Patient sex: F
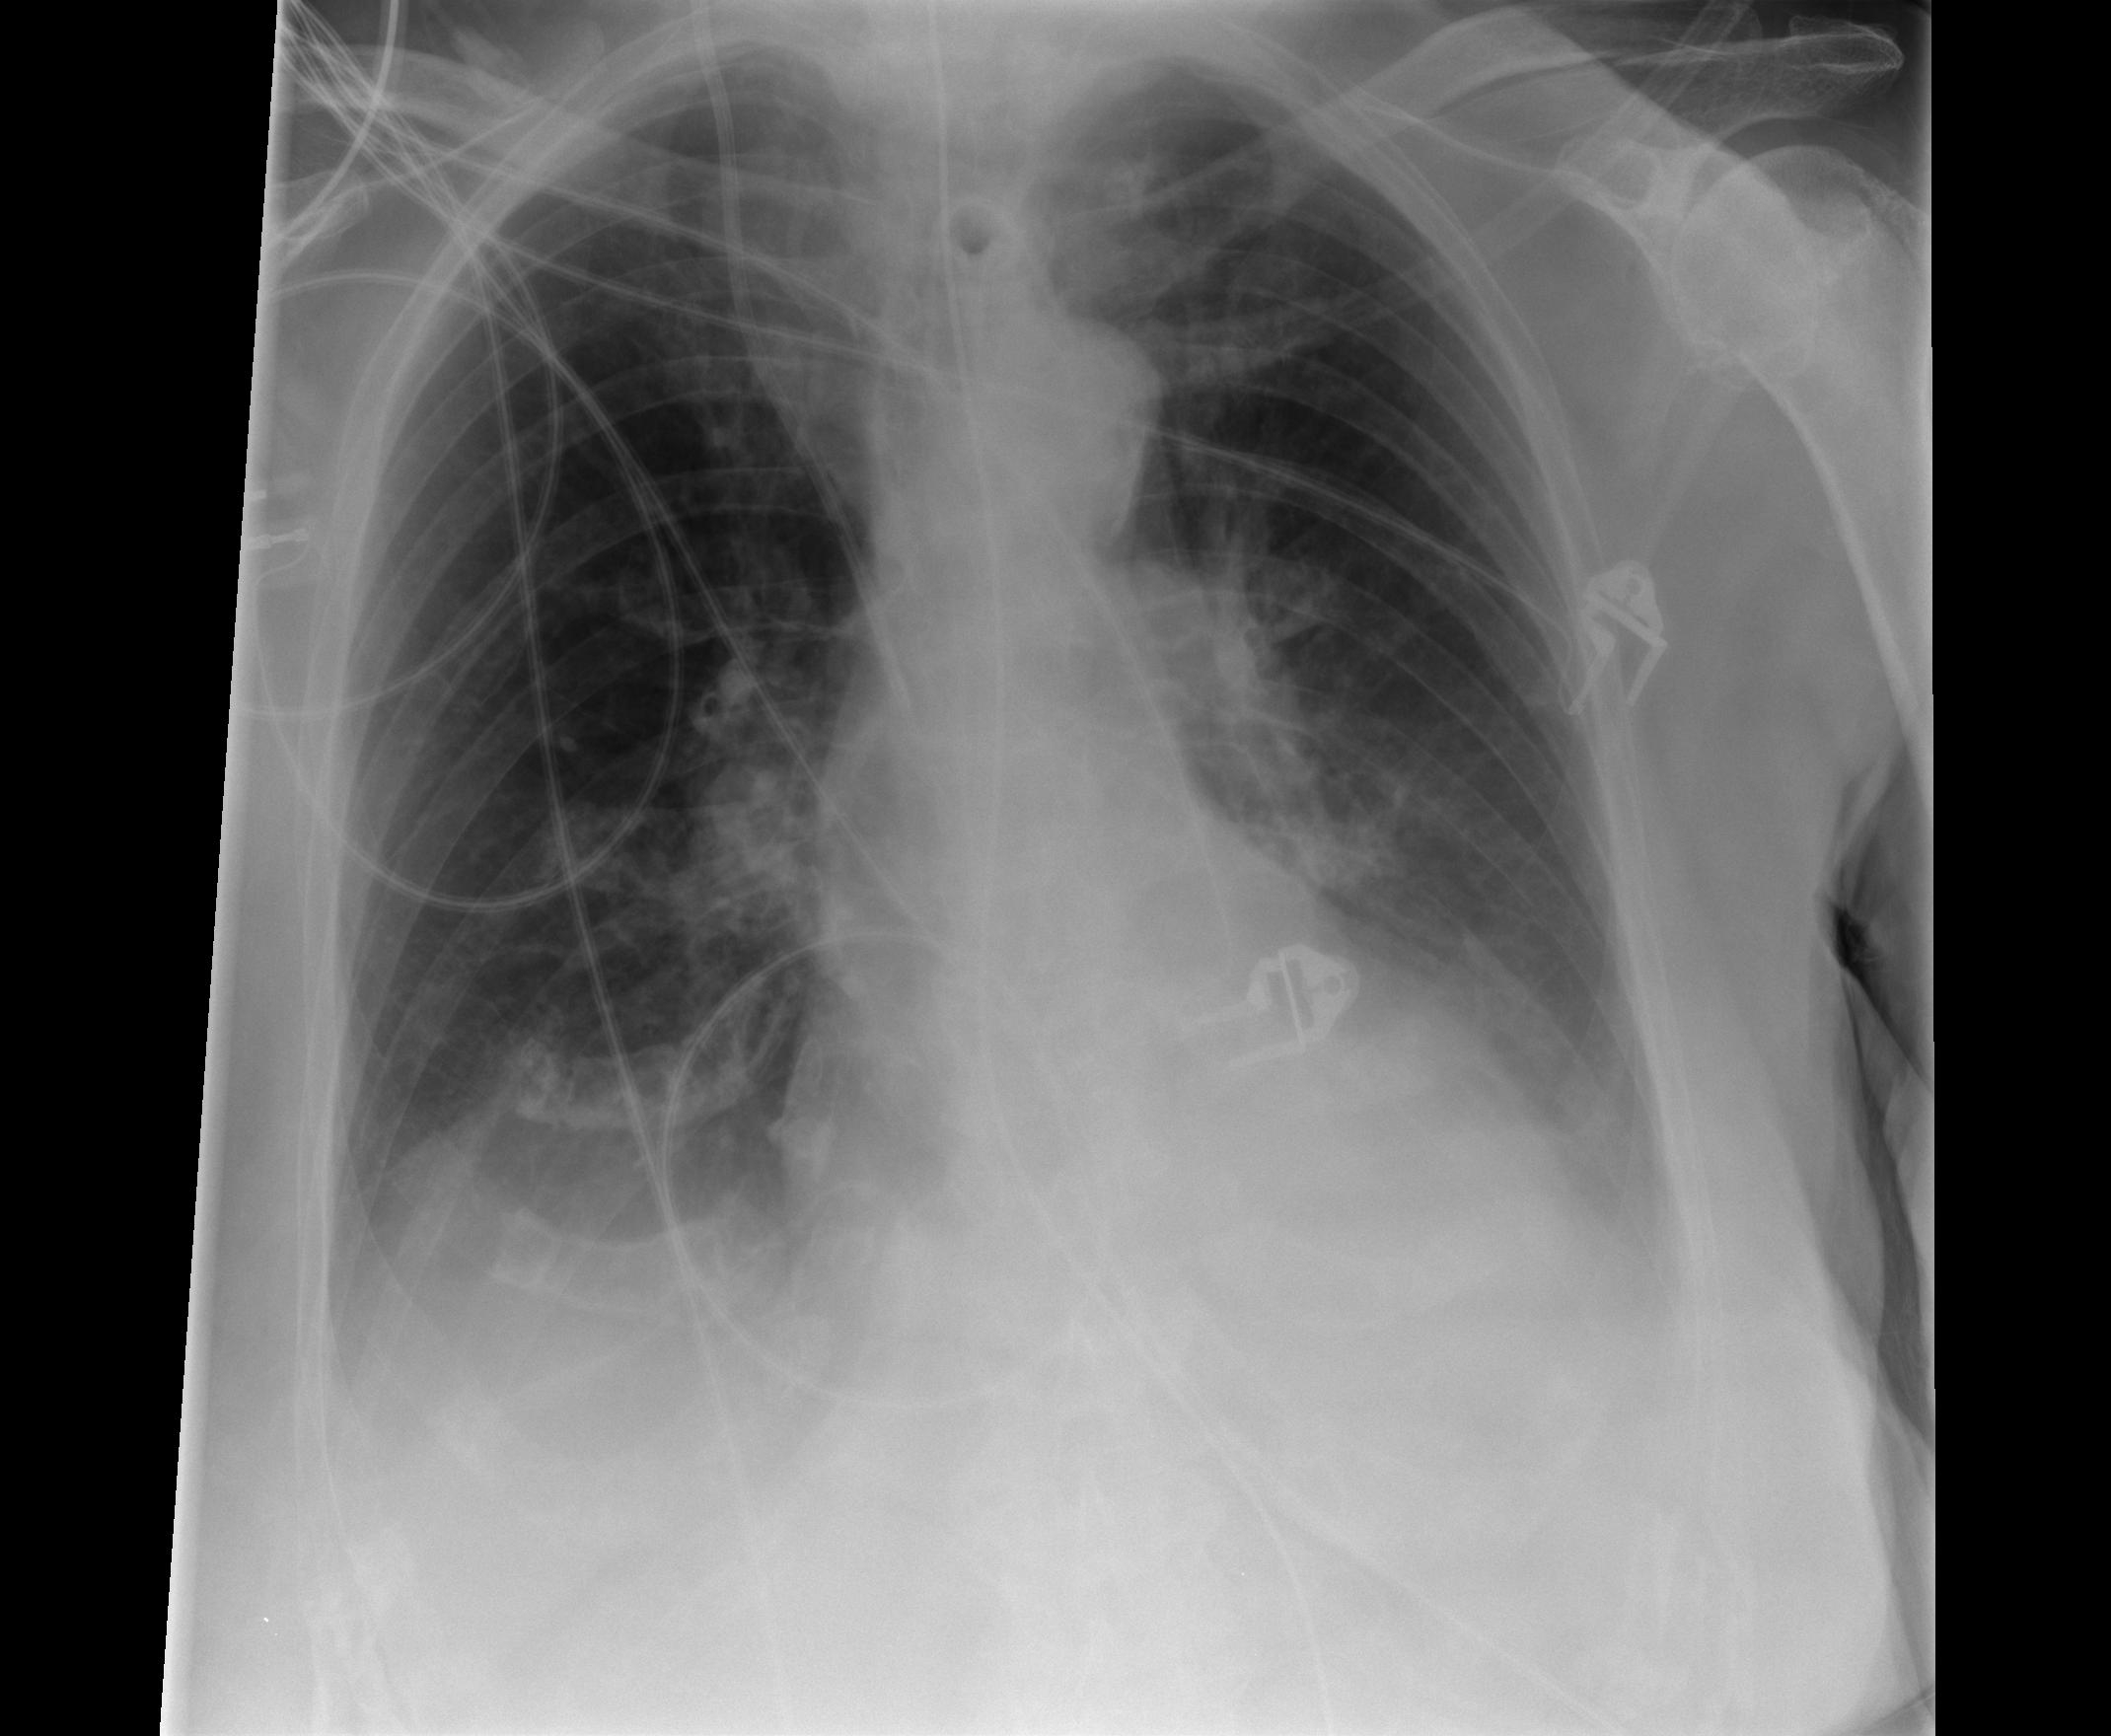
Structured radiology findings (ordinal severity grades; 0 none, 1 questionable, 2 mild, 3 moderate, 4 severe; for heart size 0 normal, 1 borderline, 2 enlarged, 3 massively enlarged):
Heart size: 0
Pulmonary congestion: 0
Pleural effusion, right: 2
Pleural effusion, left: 2
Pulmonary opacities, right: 0
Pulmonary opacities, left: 0
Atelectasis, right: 0
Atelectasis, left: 0